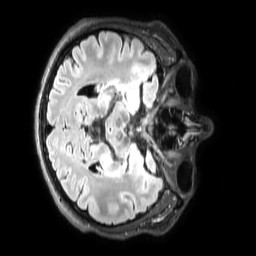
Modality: FLAIR
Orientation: axial
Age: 27
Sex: male
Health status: healthy
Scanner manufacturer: philips
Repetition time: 4.8 s
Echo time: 0.2881 s